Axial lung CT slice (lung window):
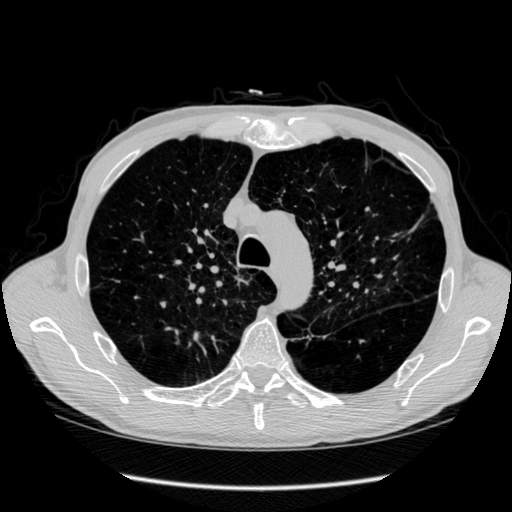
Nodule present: no